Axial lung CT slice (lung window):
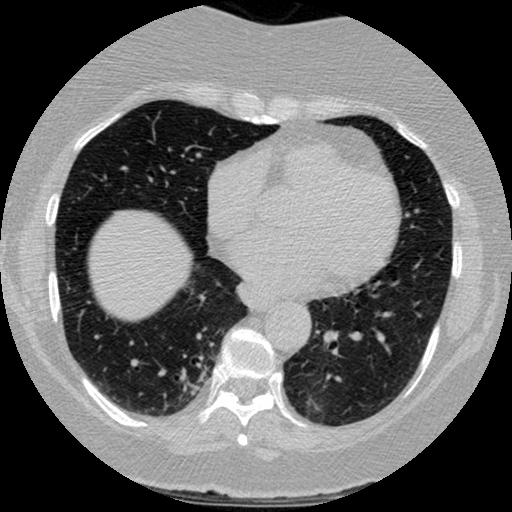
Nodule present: no